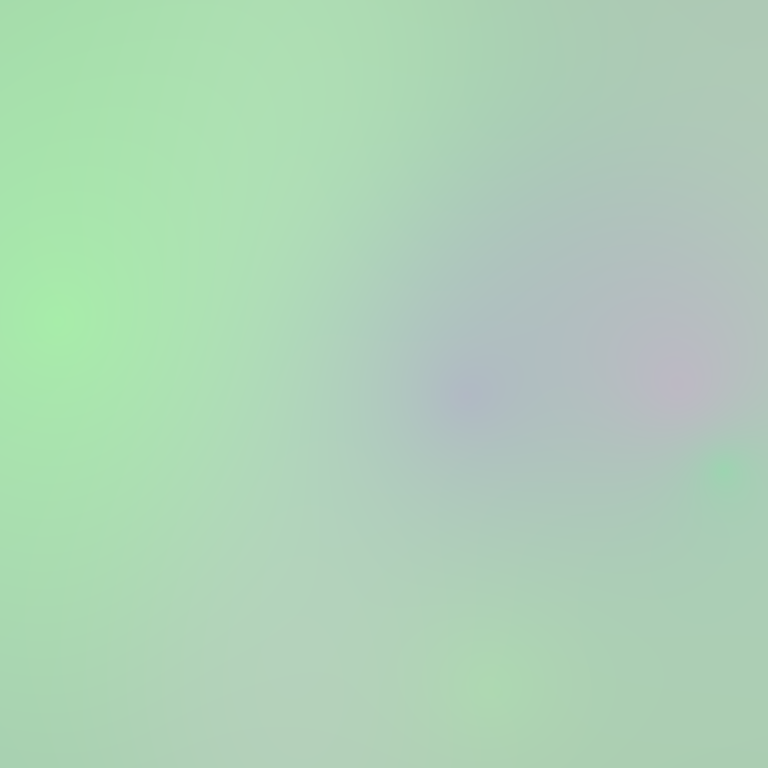
Abstract light effect, smooth gradient from soft green to pale lavender, serene atmosphere, diffuse light, no room, no furniture, no objects.